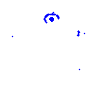
Particle: electron